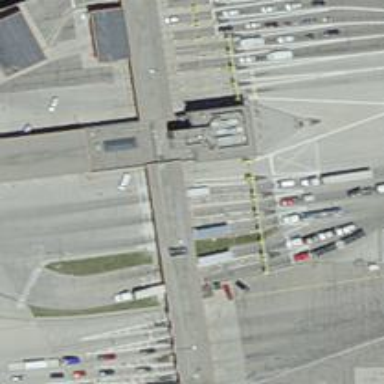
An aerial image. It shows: Border control barrier.